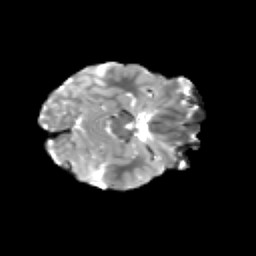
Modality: T2w
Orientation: axial
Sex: male
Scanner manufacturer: siemens
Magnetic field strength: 3 T
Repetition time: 5 s
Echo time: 0.0694 s